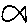
Label: fish